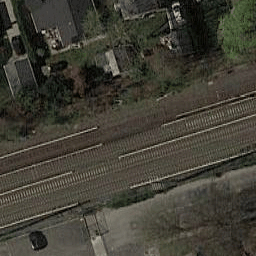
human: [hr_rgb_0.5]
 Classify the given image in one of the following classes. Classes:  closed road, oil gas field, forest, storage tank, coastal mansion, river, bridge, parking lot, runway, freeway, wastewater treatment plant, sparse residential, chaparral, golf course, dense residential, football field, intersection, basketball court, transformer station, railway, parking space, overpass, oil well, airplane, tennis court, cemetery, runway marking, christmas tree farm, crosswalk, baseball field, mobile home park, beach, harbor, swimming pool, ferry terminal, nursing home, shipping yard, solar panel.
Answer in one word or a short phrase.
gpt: railway